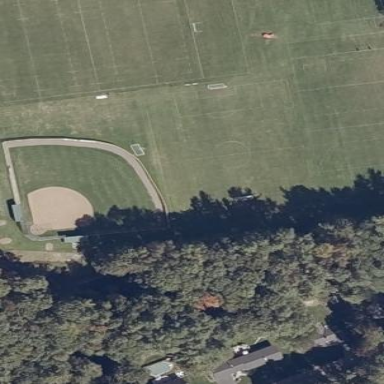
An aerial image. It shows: Softball pitch for leisure land activities.